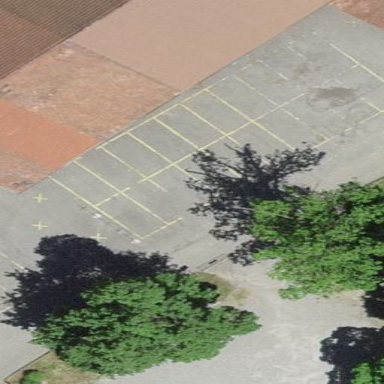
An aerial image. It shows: Street-side parking area.